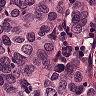
Metastatic tissue present: yes